Question: I need to group checkbox together but in 2 columns. In the image below ive created 2 different fieldsets. I know this isnt very semantic but it displays the layout I want to achieve.

Is there a standard jQuery Mobile way to do this?
I want the checkboxes to look like they belong in one section. I could remove the rounded corder of green top left, pink bottom left and blue bottom right. Do I need to use standard CSS overrides for this or is there a more elegant way? Thanks
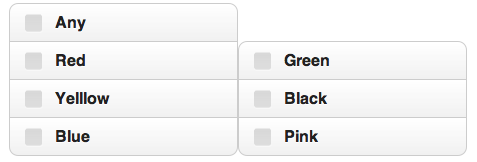
Answer: I think you want to look at 'Layout Grids': <URL>
'''
<div class="ui-grid-a">
<div class="ui-block-a">
<label><input type="checkbox" name="checkbox-1" /> Any</label>
<label><input type="checkbox" name="checkbox-1" /> Red </label>
</div>
<div class="ui-block-b">
<label><input type="checkbox" name="checkbox-1" /> Green </label>
<label><input type="checkbox" name="checkbox-1" /> Black </label>
</div>
</div><!-- /grid-a -->
'''
Based on your comment, no you cannot have two separate columns grouped into one 'fieldset'.
The 'data-role="controlgroup"' on a fieldset removes the margins and padding to give the grouped effect, but what you end up with is something like this: <URL>
However, if you are ok with one parent 'fieldset' and two nested, grouped, fieldsets... then you can end up with a solution like this: <URL>